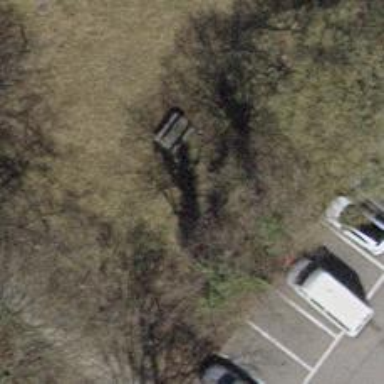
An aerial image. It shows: Picnic table located in leisure land area.